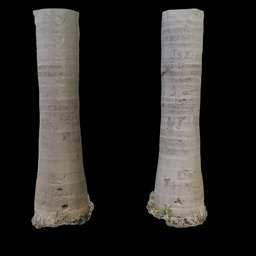
Label: nature